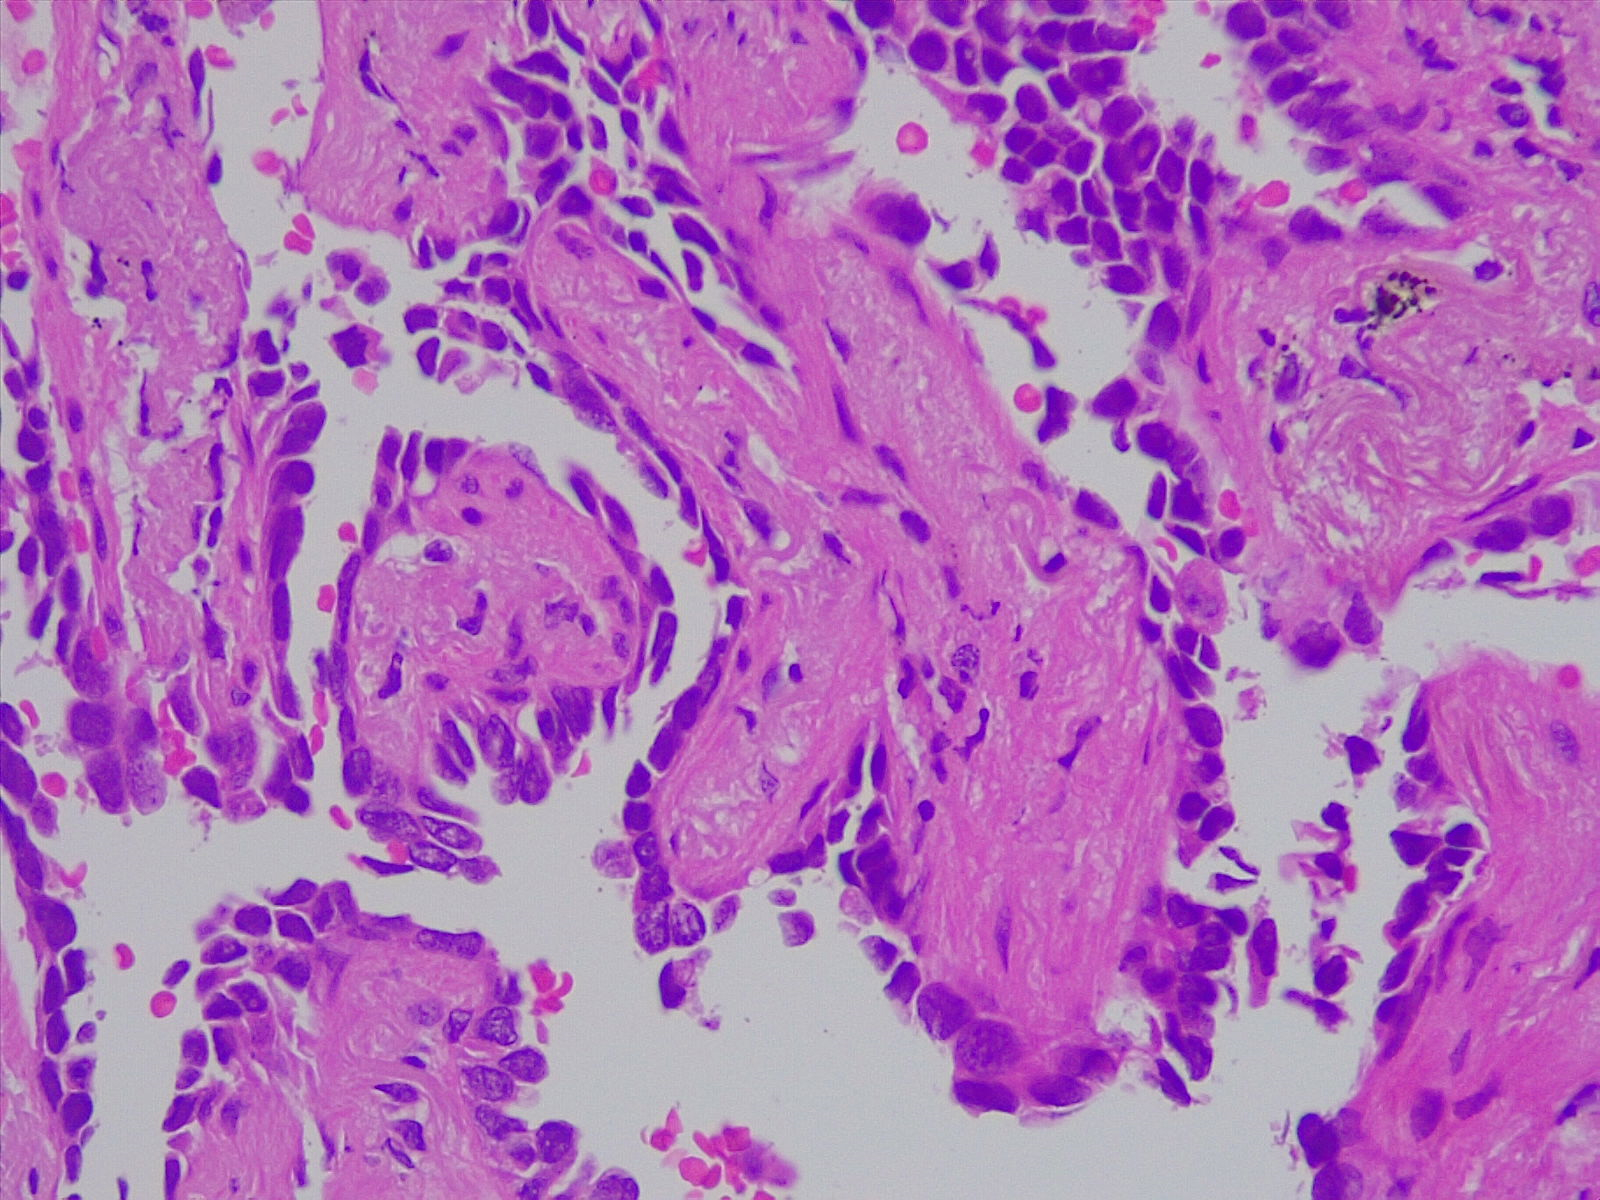
Label: lung adenocarcinoma, well differentiated